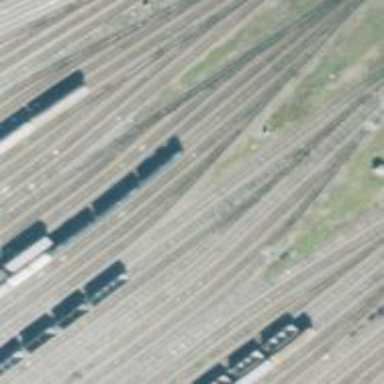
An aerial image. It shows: Railway yard.